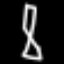
Label: hourglass